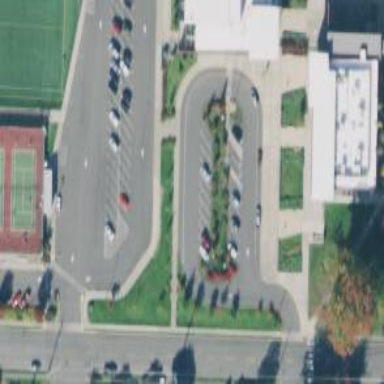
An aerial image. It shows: Parking space is available.